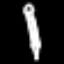
Label: pencil